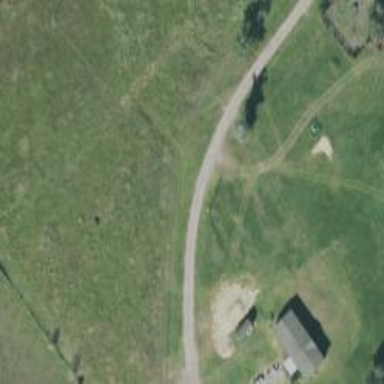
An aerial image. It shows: Driveway.